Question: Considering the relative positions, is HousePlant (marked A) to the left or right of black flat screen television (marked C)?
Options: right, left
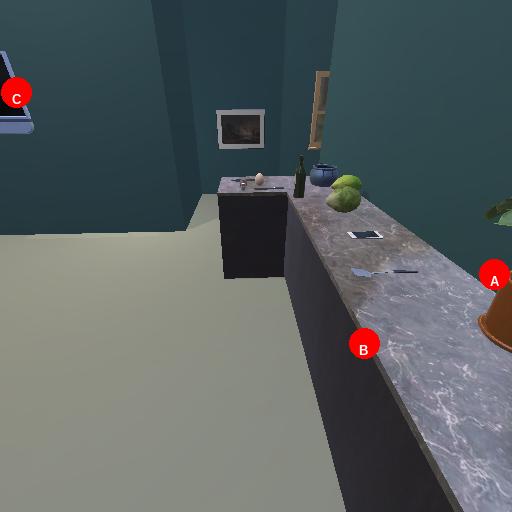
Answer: right